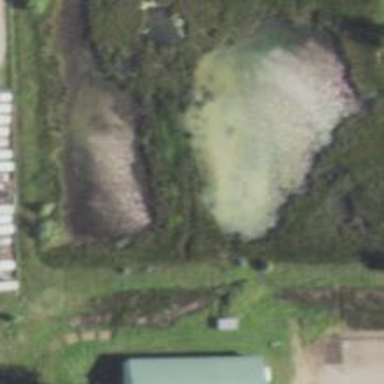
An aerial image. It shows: Pond with natural water.